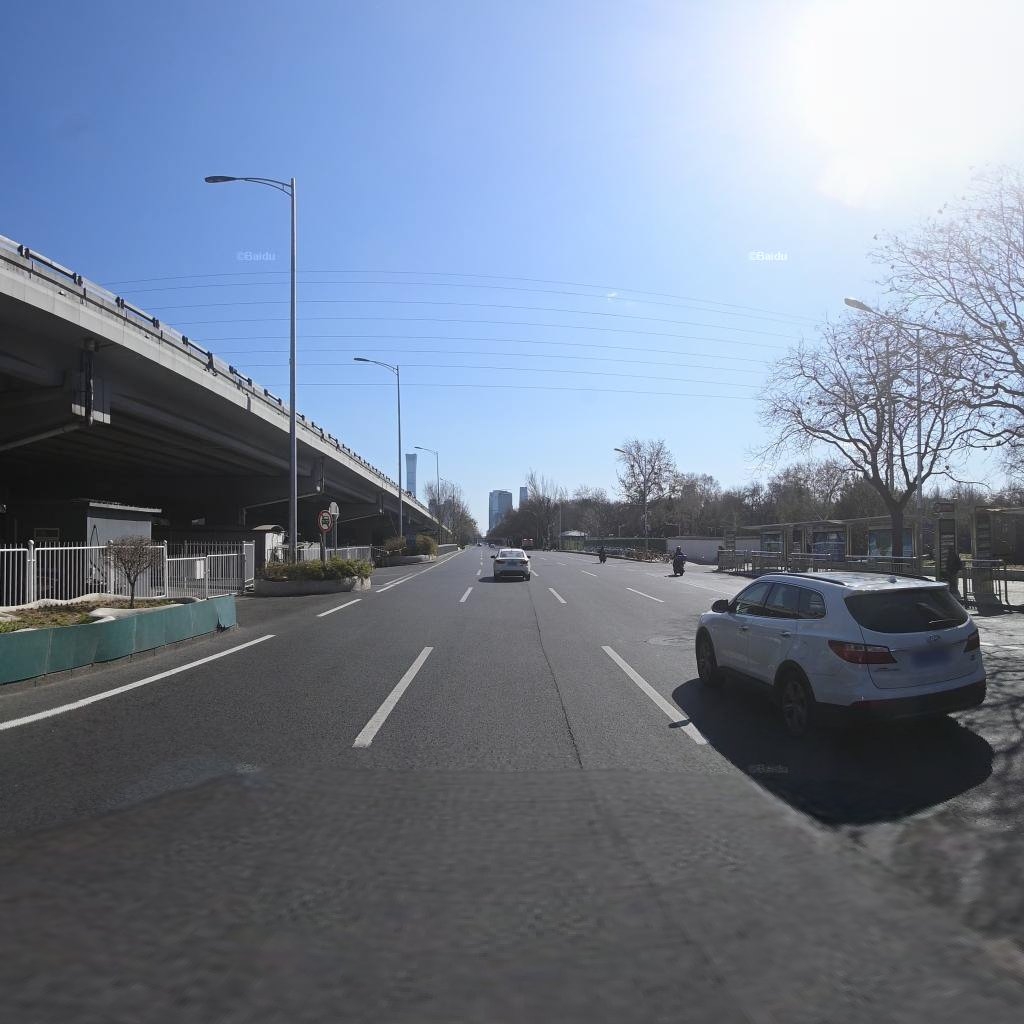
Region: Chaoyang
Road damage annotations: longitudinal crack, manhole cover